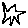
Label: star